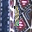
Label: 1